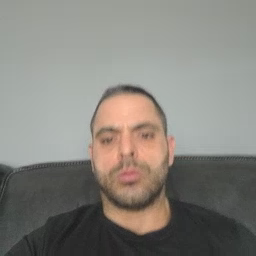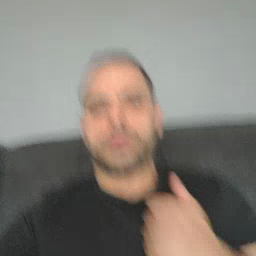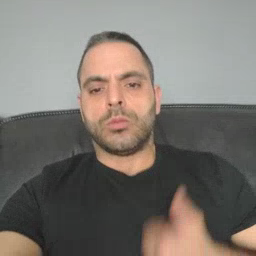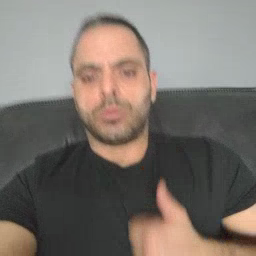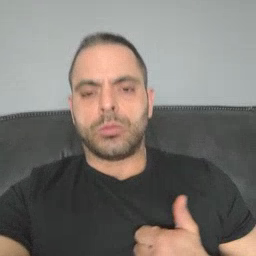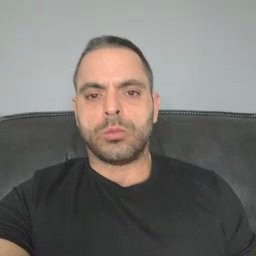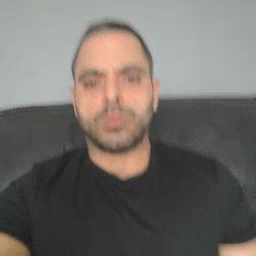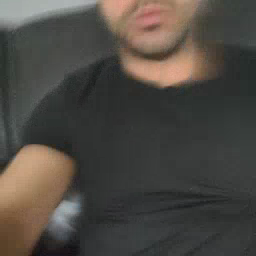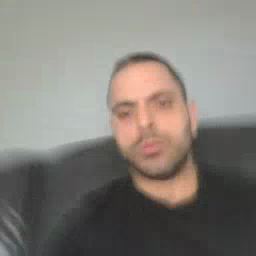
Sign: bath